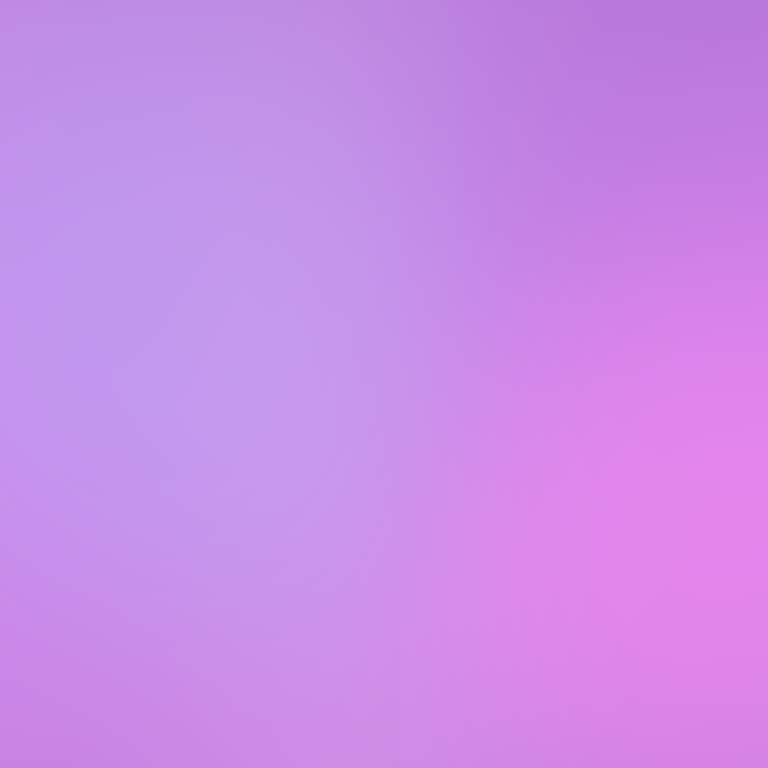
Abstract light effect, smooth gradient from soft lavender to gentle pink, serene atmosphere, diffuse glow, no room, no furniture, no objects.